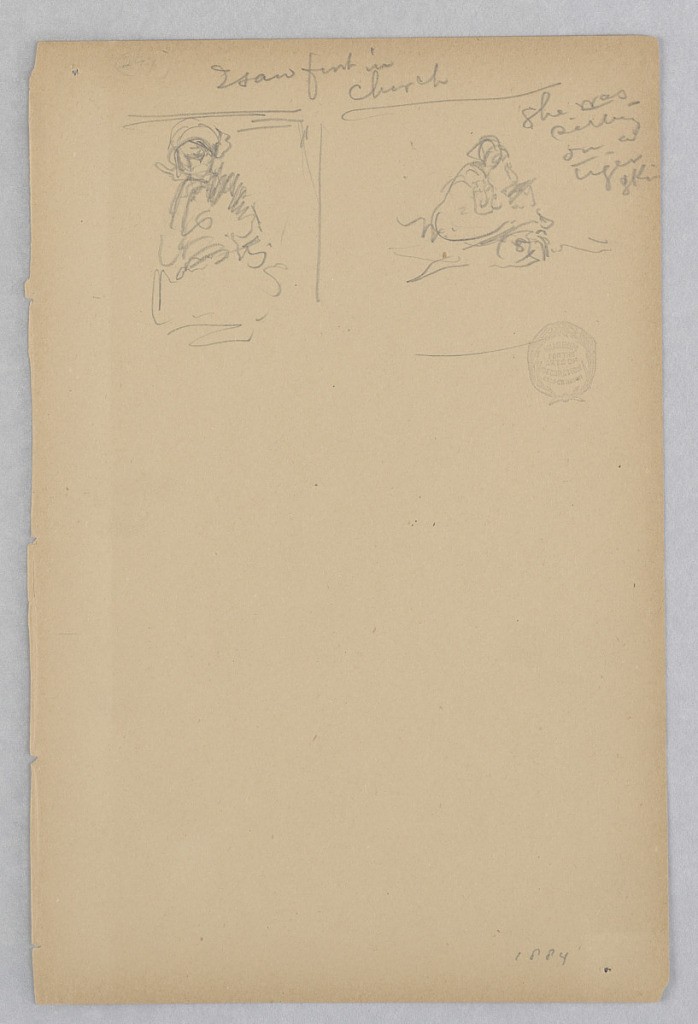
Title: Women
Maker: Robert Frederick Blum, American, 1857–1903
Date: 1884
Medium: Graphite on wove paper
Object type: Drawing
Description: Sketch of two female figures.